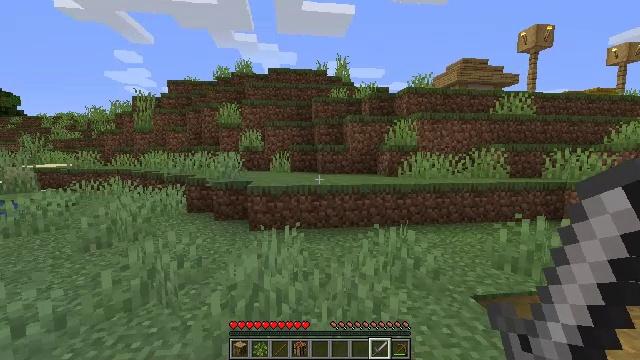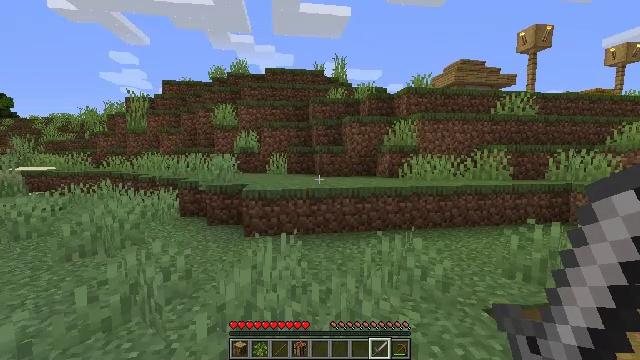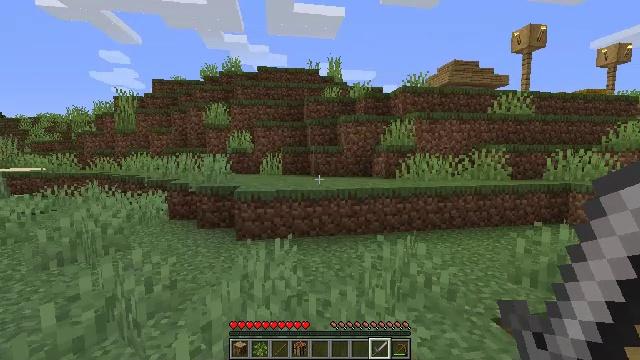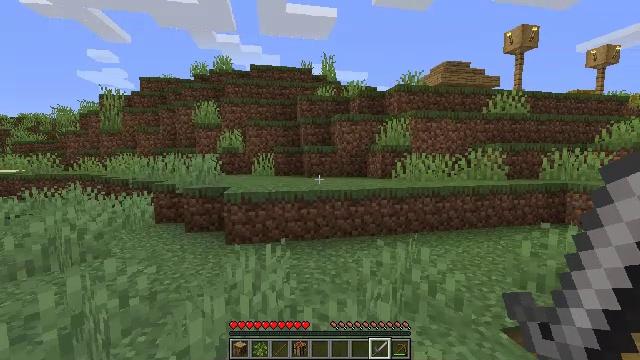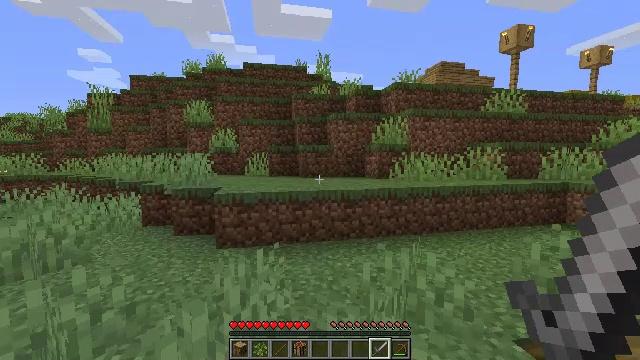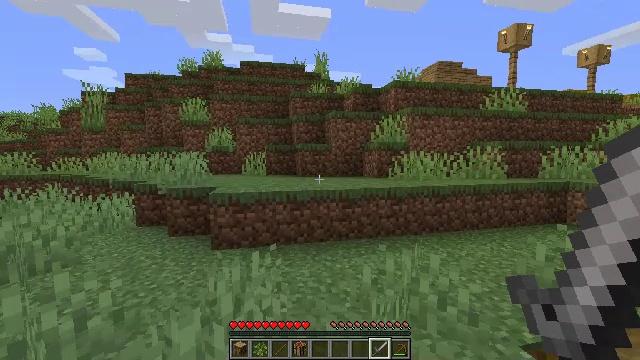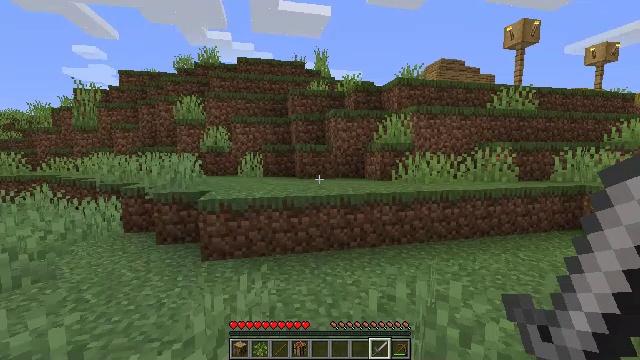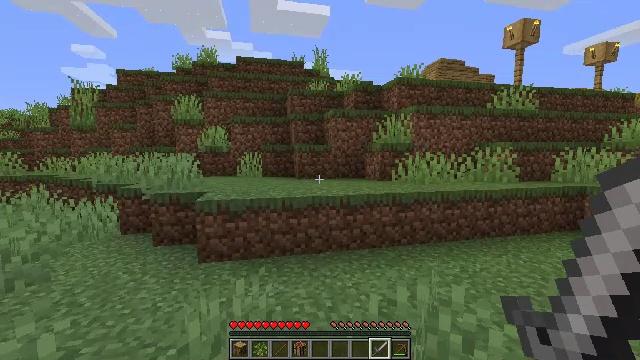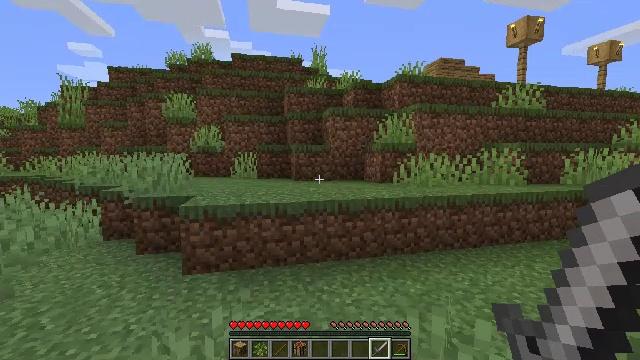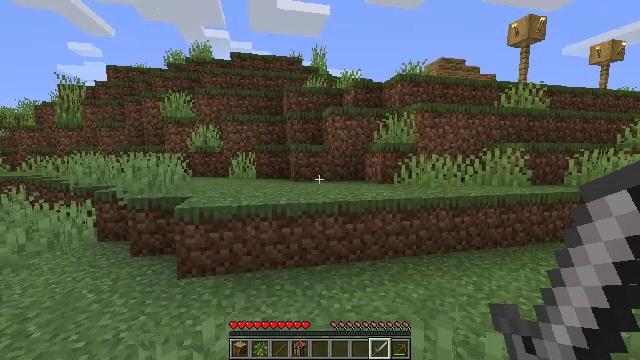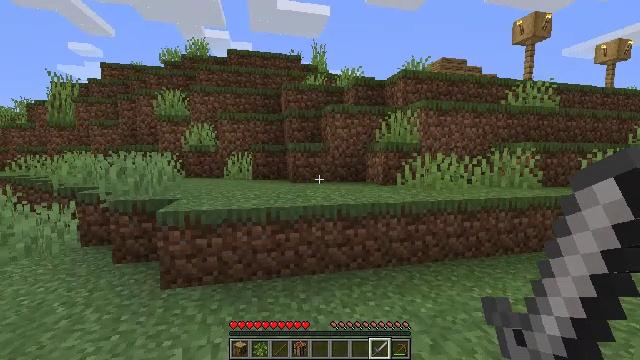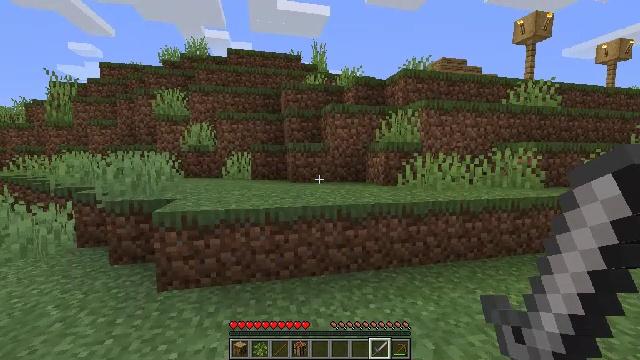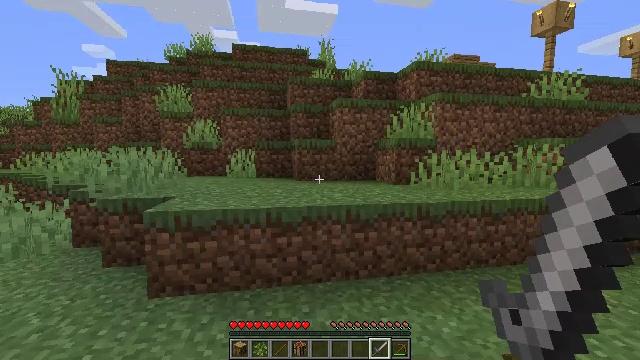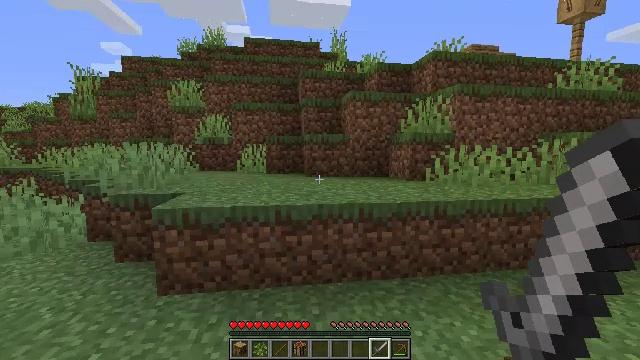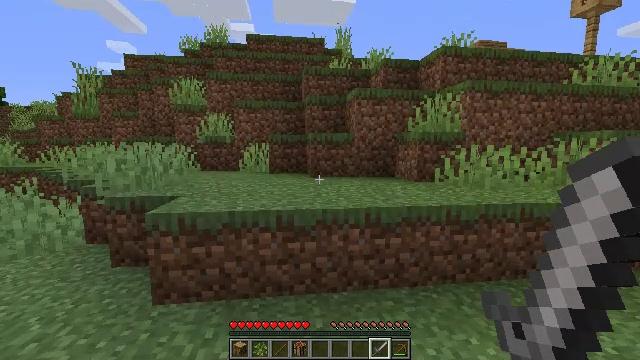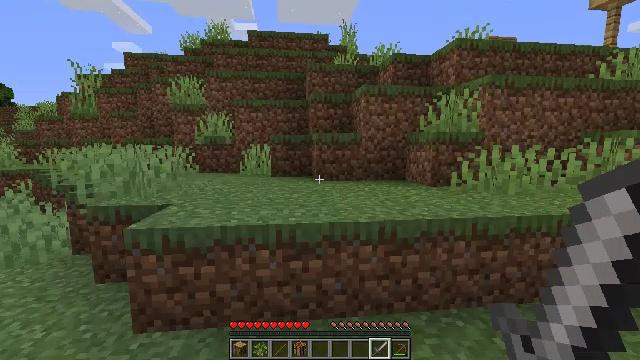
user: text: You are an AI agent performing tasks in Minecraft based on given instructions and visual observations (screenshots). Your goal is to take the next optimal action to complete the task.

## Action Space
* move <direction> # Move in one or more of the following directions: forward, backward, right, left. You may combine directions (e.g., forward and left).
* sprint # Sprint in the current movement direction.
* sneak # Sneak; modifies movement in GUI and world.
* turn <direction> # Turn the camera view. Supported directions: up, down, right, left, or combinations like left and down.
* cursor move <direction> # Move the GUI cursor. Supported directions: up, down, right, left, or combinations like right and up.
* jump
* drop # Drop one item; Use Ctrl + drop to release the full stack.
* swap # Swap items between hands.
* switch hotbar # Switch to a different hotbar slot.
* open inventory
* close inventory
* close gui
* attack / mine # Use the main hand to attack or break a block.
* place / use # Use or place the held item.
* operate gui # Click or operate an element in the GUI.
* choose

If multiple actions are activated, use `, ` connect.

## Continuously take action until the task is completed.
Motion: motion action
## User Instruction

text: Gather the yellow bed by attacking it.
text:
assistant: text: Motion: move forward
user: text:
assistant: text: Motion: move forward, turn right
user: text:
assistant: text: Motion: move forward, turn right
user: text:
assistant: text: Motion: move forward, turn right
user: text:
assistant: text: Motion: move forward
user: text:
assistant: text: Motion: move forward
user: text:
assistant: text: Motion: move forward
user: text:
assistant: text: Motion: move forward
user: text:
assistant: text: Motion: move forward
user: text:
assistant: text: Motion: move forward
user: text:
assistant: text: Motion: move forward
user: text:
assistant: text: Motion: move forward, turn left
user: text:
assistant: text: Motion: move forward, turn left and down
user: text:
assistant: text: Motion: move forward
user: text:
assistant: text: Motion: move forward
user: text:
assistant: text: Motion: move forward
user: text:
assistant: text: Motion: move forward
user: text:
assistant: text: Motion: move forward
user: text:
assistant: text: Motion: move forward
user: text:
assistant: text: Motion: move forward
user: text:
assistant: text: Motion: move forward, jump
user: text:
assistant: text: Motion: move forward, jump
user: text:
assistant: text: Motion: move forward, jump
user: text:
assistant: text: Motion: move forward, jump
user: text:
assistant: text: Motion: move forward
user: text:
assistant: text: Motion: move forward
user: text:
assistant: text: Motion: move forward
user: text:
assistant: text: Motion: move forward
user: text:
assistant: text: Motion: move forward, turn right
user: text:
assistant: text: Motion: move forward, turn right